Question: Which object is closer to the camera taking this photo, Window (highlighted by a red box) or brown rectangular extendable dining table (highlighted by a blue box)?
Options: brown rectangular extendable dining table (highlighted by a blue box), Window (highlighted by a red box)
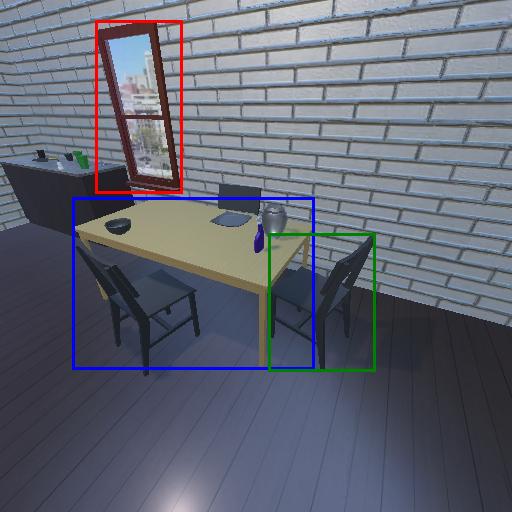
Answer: brown rectangular extendable dining table (highlighted by a blue box)